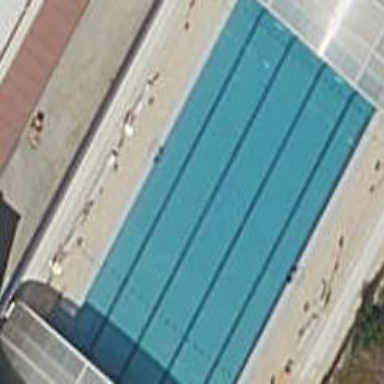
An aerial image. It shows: Swimming pool located in leisure land.